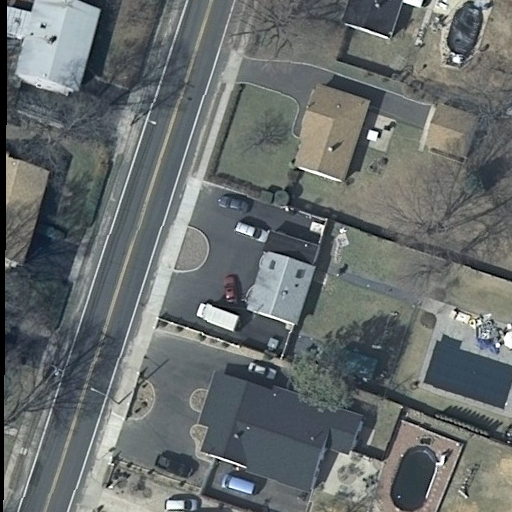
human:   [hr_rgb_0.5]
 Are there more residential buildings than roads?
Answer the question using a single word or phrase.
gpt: yes

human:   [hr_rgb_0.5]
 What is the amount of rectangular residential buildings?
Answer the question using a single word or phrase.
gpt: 2

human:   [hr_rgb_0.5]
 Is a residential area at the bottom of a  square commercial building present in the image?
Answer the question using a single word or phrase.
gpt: no

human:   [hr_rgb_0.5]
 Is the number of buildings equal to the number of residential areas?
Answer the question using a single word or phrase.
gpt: no

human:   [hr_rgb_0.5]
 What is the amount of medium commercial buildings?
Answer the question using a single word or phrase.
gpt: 0

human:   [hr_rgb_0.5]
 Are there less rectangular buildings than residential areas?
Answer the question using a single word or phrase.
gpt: no

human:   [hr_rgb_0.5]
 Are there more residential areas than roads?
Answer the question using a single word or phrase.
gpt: no

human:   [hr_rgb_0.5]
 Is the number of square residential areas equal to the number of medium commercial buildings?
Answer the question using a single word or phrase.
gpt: yes

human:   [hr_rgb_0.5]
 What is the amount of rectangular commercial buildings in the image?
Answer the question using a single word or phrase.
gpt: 0

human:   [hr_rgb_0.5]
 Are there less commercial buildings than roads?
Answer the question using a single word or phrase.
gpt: yes

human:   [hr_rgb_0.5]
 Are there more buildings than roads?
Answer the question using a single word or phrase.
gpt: yes

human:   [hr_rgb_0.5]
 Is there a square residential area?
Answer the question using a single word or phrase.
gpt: no

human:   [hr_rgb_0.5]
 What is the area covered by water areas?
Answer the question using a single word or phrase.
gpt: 0m2

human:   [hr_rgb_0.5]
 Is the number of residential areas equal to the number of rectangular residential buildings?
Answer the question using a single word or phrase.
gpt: no

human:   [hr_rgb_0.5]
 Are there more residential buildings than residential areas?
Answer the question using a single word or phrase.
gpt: yes

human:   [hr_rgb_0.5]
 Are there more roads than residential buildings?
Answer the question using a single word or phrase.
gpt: no

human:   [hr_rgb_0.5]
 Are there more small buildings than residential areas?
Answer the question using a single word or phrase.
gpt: yes

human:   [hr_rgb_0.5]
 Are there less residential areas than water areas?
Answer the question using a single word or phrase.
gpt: no

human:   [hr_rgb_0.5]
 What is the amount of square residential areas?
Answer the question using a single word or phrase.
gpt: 0

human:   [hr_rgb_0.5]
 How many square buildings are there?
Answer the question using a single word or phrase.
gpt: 0

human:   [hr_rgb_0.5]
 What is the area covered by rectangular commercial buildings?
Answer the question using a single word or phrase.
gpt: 0m2

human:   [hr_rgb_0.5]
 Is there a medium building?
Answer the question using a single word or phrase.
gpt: yes

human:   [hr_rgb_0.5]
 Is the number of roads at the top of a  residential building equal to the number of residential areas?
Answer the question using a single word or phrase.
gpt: no

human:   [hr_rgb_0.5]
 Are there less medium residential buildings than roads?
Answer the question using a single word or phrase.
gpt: no

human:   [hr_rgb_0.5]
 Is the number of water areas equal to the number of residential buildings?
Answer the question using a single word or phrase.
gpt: no

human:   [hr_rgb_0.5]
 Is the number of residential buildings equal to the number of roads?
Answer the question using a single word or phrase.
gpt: no

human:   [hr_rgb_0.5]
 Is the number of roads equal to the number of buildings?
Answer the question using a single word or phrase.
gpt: no

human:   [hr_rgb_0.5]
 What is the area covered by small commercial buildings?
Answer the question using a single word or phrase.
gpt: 0m2

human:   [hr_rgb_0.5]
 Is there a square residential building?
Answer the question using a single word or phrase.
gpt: no

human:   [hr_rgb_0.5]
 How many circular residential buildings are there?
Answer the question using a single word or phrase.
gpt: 0

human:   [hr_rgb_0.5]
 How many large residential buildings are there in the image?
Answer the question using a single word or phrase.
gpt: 1

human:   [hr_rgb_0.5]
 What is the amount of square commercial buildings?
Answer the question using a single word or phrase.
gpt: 0

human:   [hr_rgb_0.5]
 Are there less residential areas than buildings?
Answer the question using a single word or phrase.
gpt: yes

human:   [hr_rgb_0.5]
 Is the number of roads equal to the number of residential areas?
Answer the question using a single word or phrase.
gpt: yes

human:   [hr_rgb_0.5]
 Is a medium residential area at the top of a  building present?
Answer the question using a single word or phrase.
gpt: no

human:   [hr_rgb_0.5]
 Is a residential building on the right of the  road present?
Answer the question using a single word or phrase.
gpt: yes